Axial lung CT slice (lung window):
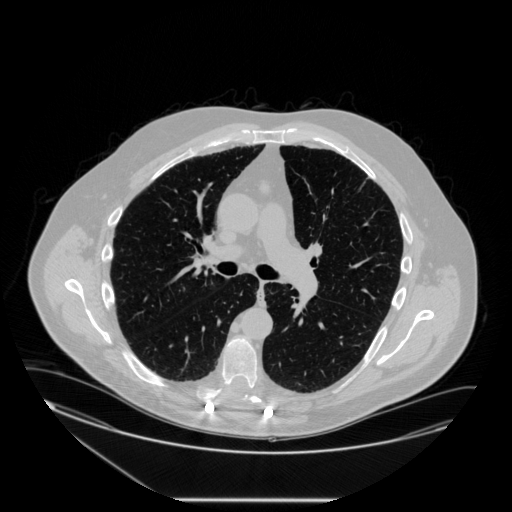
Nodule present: no